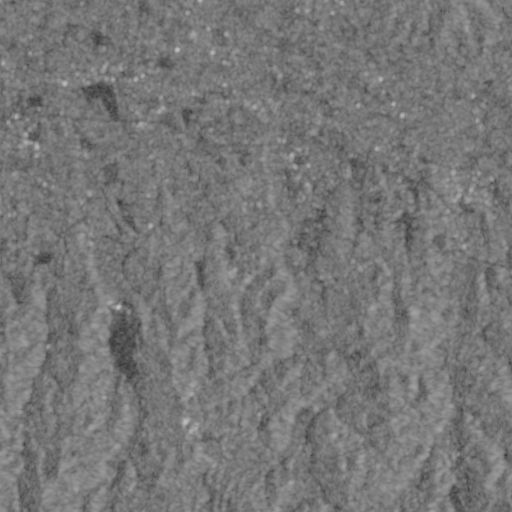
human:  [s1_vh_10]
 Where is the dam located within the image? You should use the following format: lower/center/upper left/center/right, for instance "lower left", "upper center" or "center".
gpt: The dam is located in the center left of the image.
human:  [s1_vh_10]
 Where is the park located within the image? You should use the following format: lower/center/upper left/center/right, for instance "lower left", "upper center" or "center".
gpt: The park is located in the upper right of the image.
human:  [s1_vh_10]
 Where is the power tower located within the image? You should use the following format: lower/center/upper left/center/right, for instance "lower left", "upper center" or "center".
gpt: There is no power tower in the image.

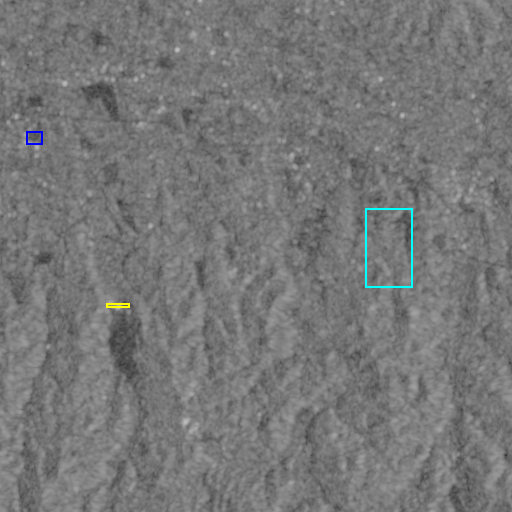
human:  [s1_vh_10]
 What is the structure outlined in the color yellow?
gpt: The structure outlined in yellow is a dam.
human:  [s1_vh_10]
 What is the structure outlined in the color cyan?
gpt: The structure outlined in cyan is a park.
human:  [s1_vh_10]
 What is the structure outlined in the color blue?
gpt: The structure outlined in blue is a parking lot.
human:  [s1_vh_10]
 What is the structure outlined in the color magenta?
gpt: There is no magenta outline.